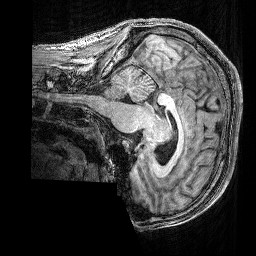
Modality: T1w
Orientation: sagittal
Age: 30
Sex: male
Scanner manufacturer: siemens
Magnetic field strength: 3 T
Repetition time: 2.53 s
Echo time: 0.0035 s